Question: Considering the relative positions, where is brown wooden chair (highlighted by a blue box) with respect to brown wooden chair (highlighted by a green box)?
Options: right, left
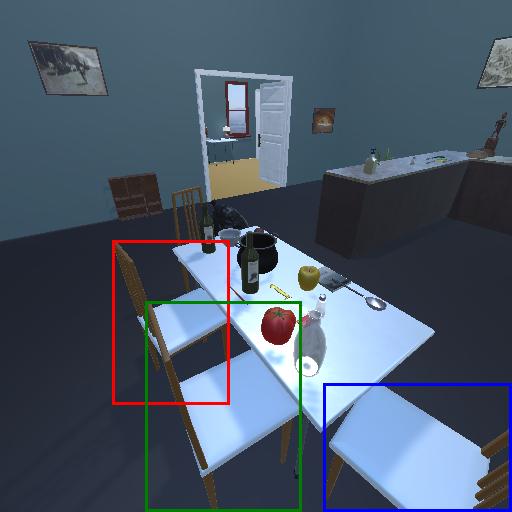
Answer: right